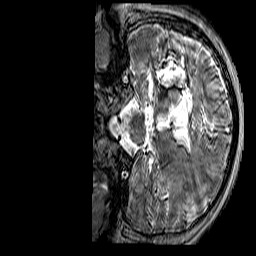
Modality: T2w
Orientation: coronal
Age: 44
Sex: female
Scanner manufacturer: siemens
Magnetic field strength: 3 T
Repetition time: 3.2 s
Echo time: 0.212 s